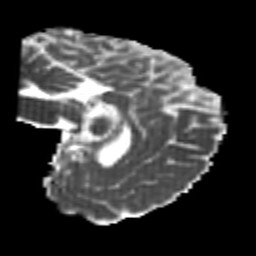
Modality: MD
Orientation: sagittal
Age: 22
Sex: male
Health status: healthy
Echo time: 0.074 s